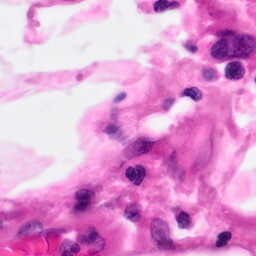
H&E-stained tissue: Pancreatic